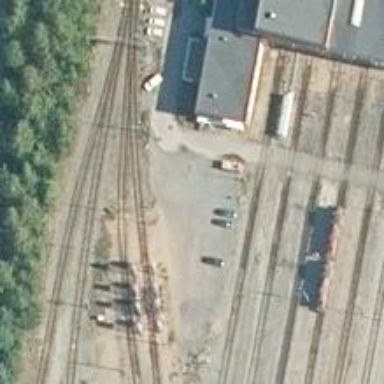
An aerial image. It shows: Railway signal.